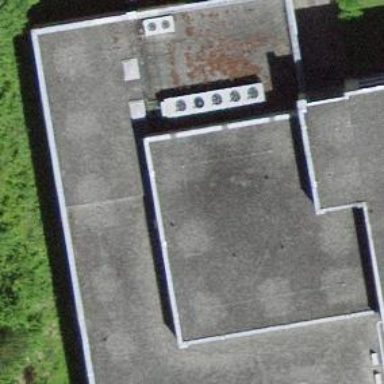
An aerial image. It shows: Building with flat concrete roof.